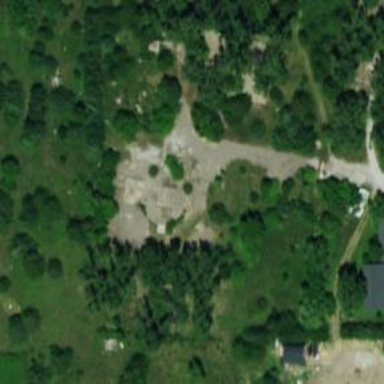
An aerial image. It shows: Military historic site.